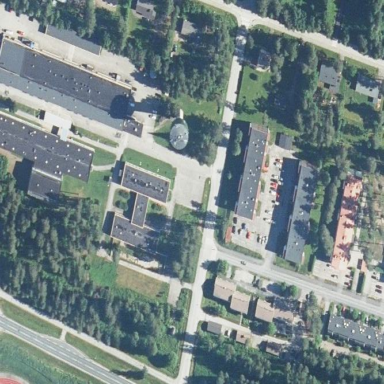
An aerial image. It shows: School.